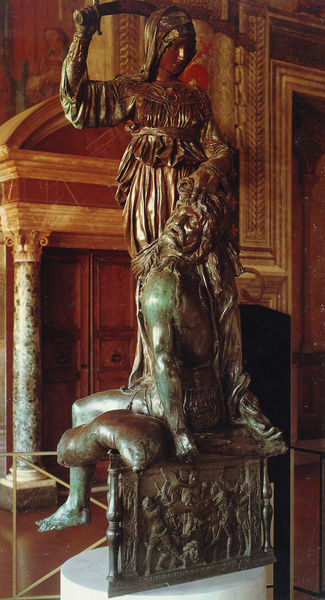
Titel: Judith und Holofernes
Künstler: Donatello
Institution: Florenz, Palazzo Vecchio
Schlagwörter: fuß, hand, kopf, mann, sitzen, braun, frau, haar, holz, kleid, marmor, raum, schwarz, szene, säule, säulen, tür, zimmer, bart, enthauptung, falten, haupt, holofernes, johannes, judith, köpfen, mord, salome, sockel, tod, innenraum, gewand, renaissance, skulptur, statue, relief, italien, zwei, figuren, kissen, metall, bronze, plastik, podest, foto, schwert, säbel, mythologie, macht, opfer, töten, stahl, schrein, fau, richten, gehoben, köpfung, enthaupten, hieb, öpfen, vergeltung, szene aus